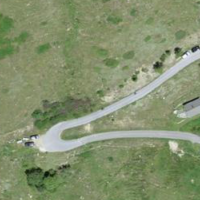
EUNIS habitat code: 23
Species observed at this site:
Certhia brachydactyla
Corvus corone
Anthus trivialis
Oenanthe oenanthe
Gypaetus barbatus
Turdus viscivorus
Buteo buteo
Muscicapa striata
Poecile palustris
Erithacus rubecula
Phoenicurus ochruros
Sitta europaea
Phoenicurus phoenicurus
Columba livia
Garrulus glandarius
Falco tinnunculus
Corvus corax
Ficedula hypoleuca
Periparus ater
Cyanistes caeruleus
Linaria cannabina
Troglodytes troglodytes
Fringilla coelebs
Passer domesticus
Lanius collurio
Ptyonoprogne rupestris
Columba palumbus
Parus major
Hirundo rustica
Regulus regulus
Motacilla alba
Accipiter nisus
Delichon urbicum